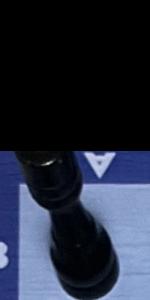
Label: Rook_Black